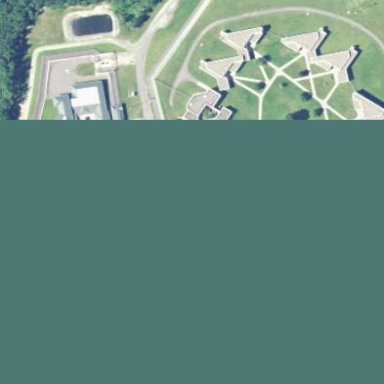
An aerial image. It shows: Prison.